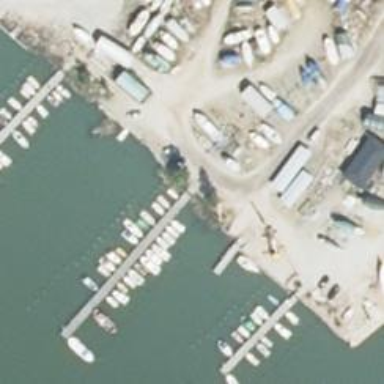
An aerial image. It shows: Man-made pier.